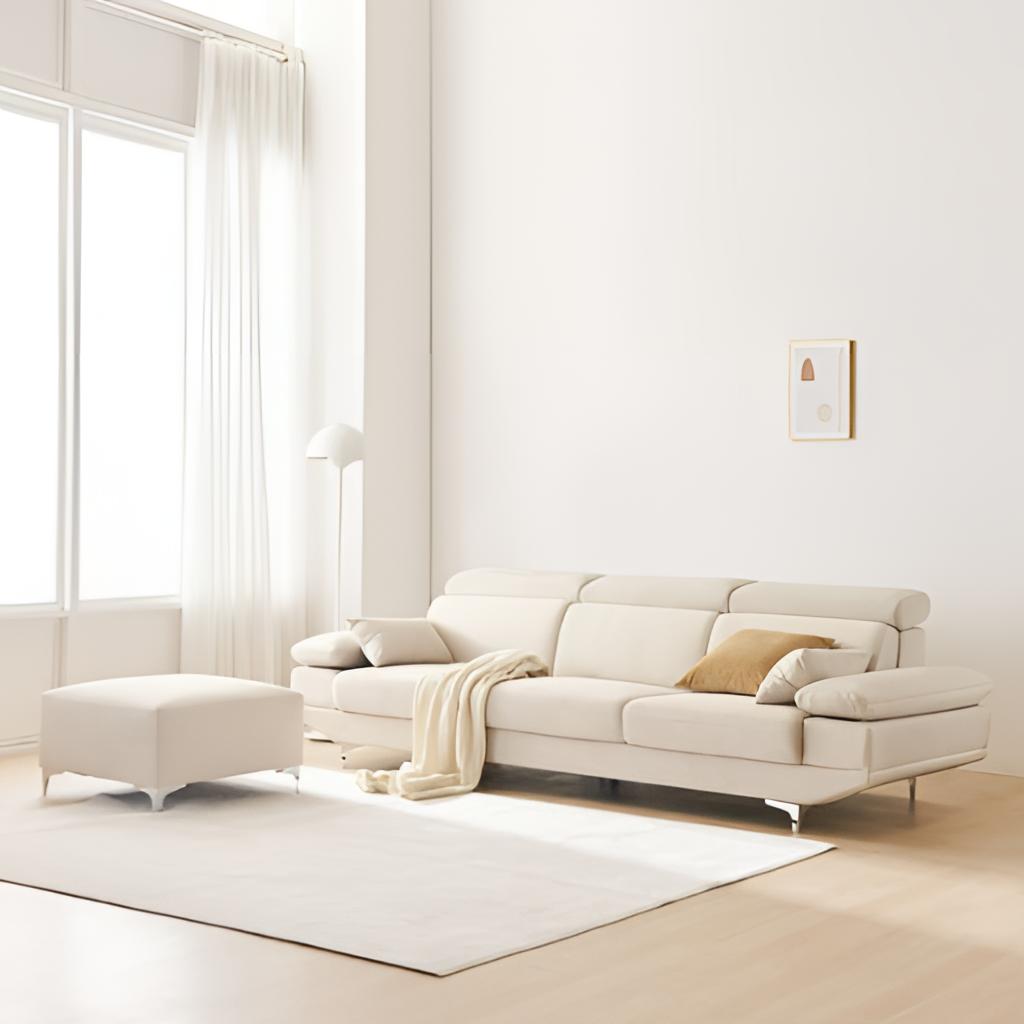
leather sectional sofa, living room, minimalist, white paint wallpaper, with solid pattern, wood flooring, with plank pattern